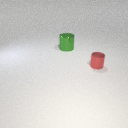
large green metal cylinder to the left of small red metal cylinder